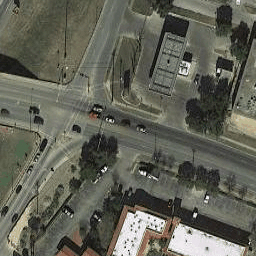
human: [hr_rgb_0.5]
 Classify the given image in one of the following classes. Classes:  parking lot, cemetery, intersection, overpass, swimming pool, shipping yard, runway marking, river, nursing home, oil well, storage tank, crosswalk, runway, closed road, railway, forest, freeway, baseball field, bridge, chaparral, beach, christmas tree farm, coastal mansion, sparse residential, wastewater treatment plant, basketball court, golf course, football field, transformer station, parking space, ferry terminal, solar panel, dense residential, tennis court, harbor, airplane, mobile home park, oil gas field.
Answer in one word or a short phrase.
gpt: intersection